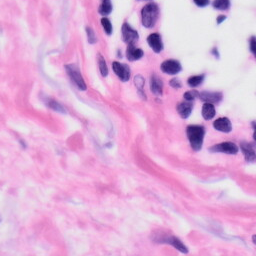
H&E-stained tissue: Skin